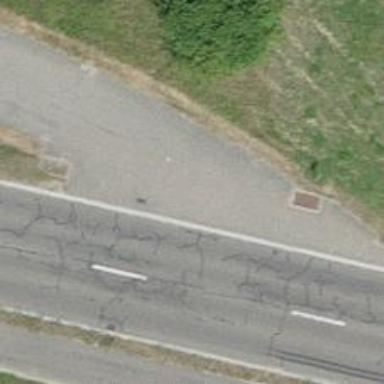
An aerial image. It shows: Service road.